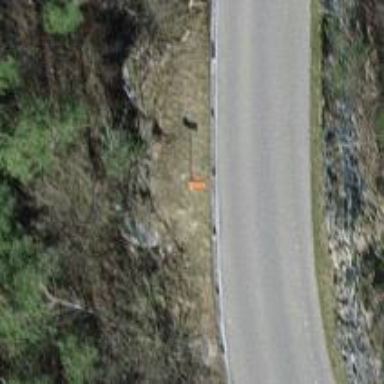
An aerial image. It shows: Pole supporting roof covering pipeline marker.